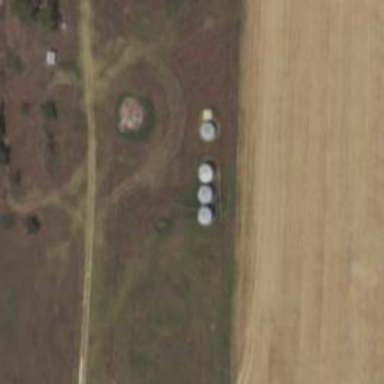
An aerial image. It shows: Silo.